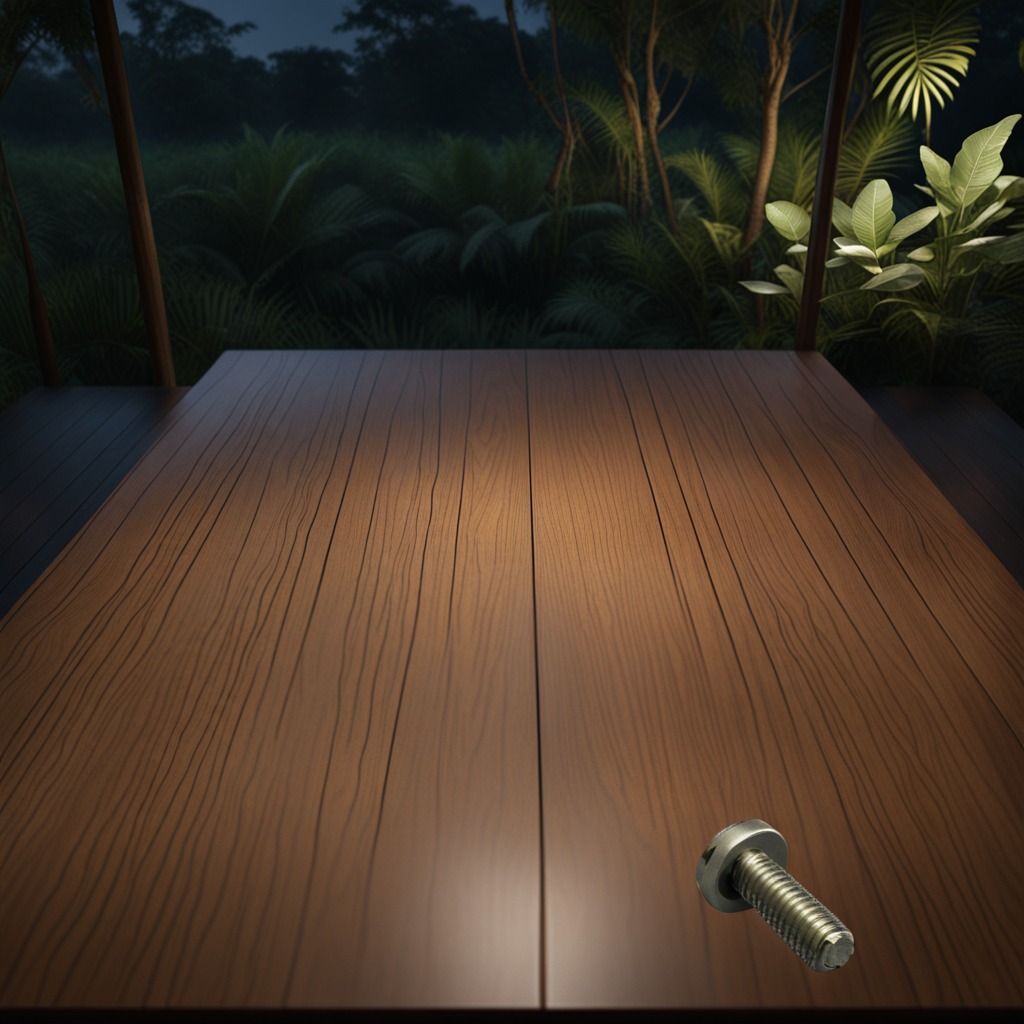
A metal screw lying on a wooden table inside a jungle field workshop tent at night dim ambient light soft shadows worn but